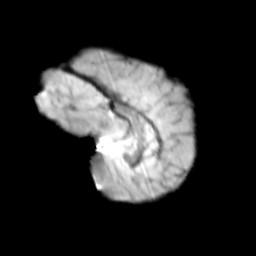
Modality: T2w
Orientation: sagittal
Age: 13
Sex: male
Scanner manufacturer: siemens
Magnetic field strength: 3 T
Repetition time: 3.8 s
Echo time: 0.07 s